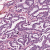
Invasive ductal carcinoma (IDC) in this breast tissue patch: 1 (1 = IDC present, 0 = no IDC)